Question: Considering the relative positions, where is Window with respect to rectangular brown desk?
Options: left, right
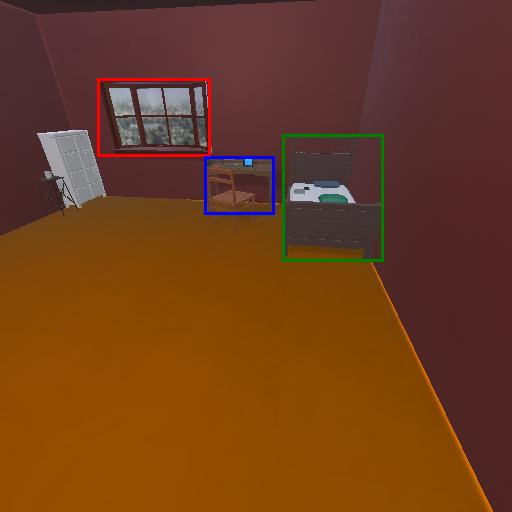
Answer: left